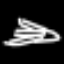
Label: airplane